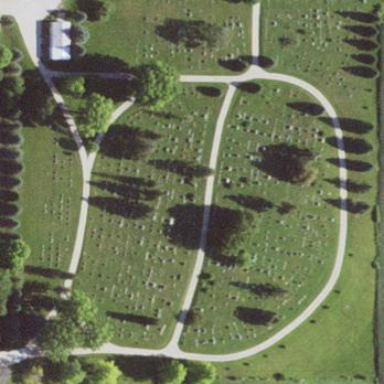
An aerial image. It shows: Cemetery.